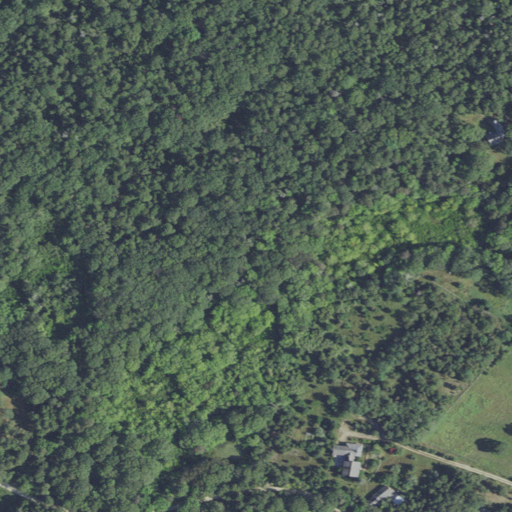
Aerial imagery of island in Massachusetts named Chappaquiddick Island containing mixed forest, woody wetlands, grassland, evergreen forest, shrub, open development, deciduous forest, and low intensity development